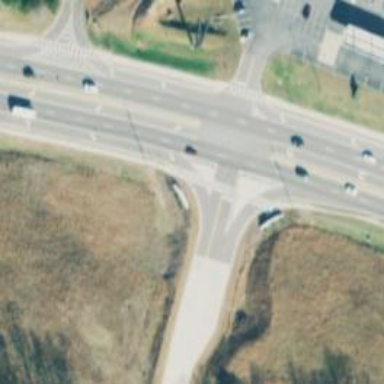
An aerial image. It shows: Marked road crossing.